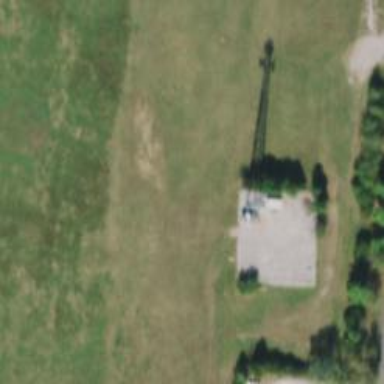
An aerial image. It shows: Mast structure.